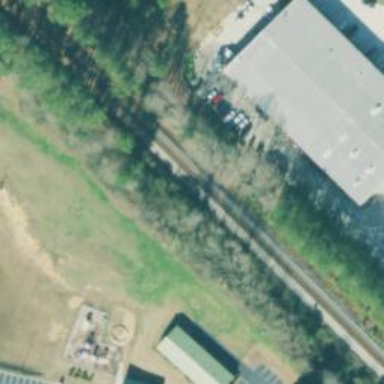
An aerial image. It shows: Railway track.